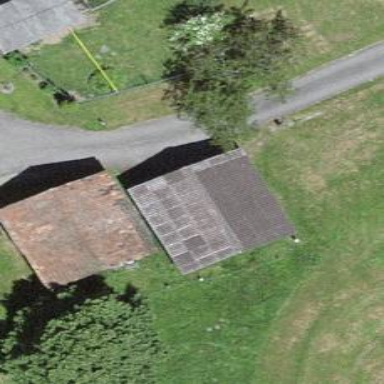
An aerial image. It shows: Shed building.